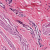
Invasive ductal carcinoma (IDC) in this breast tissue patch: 0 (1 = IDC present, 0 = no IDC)